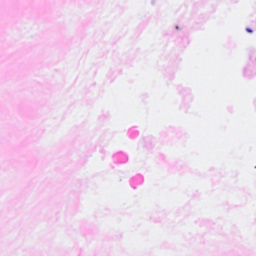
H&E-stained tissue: Breast